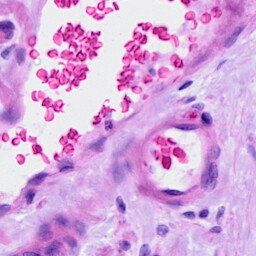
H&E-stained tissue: Ovarian